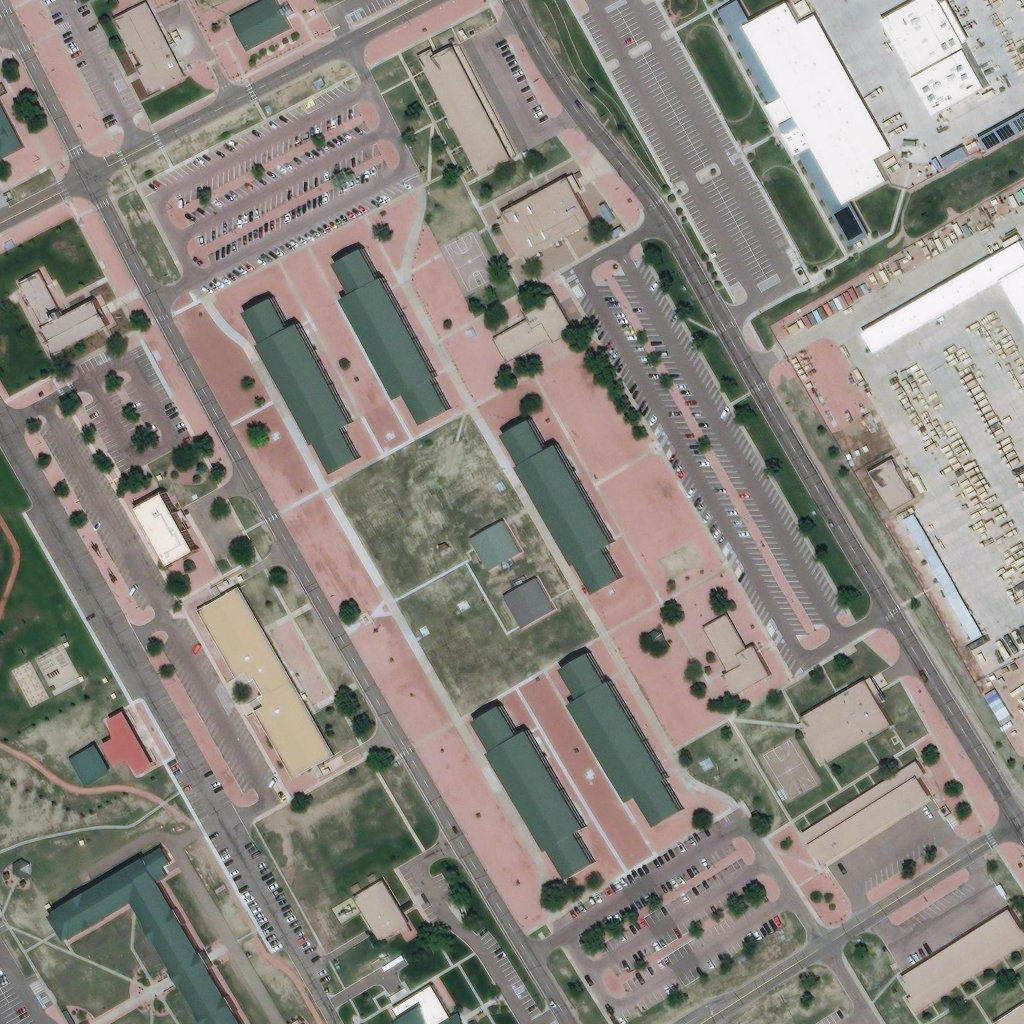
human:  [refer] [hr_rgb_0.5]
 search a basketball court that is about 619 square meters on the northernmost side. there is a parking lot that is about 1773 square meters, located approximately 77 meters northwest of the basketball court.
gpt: <box>[[42, 22, 49, 29, 0]]</box>

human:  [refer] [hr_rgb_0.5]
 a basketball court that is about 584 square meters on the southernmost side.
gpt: <box>[[74, 71, 80, 78, 0]]</box>